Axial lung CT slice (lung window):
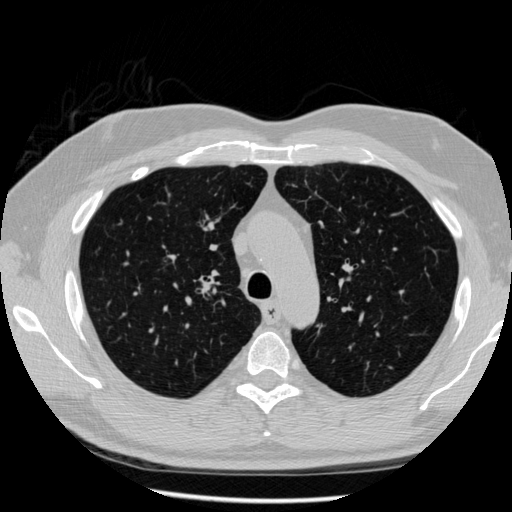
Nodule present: no